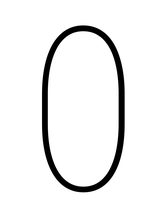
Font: Roboto_Condensed_Thin